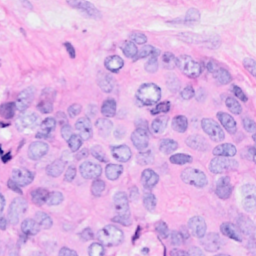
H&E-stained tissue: Breast